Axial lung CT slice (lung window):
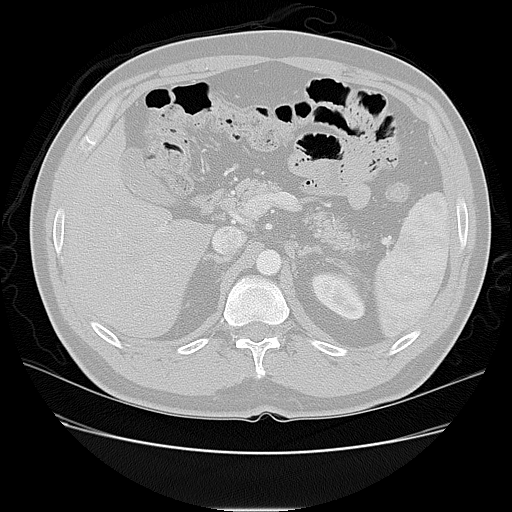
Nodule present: no